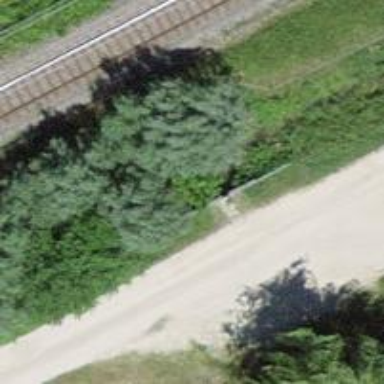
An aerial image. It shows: Culvert tunnel passing through ditch.